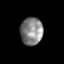
Tissue: prostate
Cell type: T cells
Senescence score: 0.6991
Nuclear area (px): 609
Mean DAPI intensity: 132.115